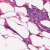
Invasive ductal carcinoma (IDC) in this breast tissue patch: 0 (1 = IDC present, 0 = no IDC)